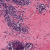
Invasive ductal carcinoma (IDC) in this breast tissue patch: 0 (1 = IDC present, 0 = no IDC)